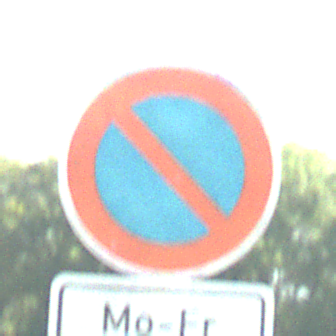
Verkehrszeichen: EingeschraenktesHalteverbot
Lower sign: ZeitangabenMitBeschraenkungAufWochentage2
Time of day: Midday
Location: Outdoor (Nature)
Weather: Clear
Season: NotSpecified
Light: Natural